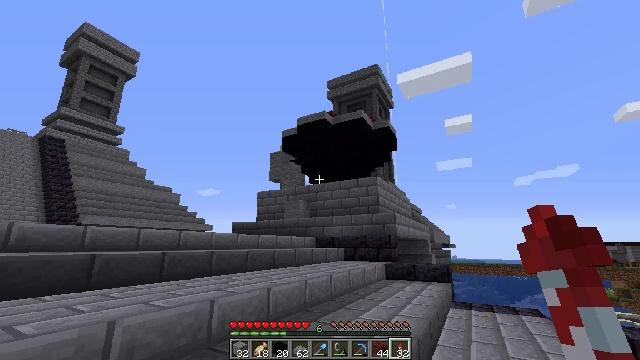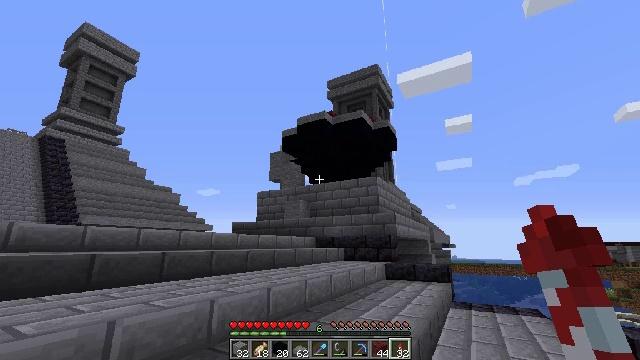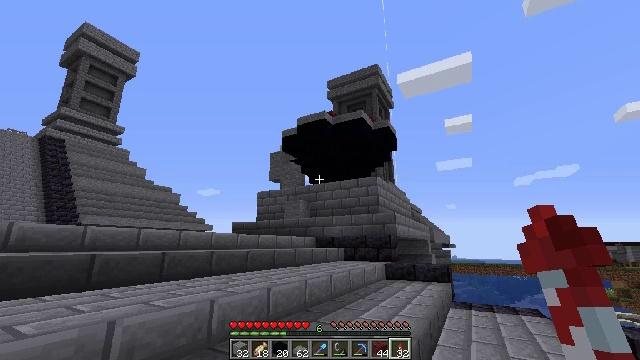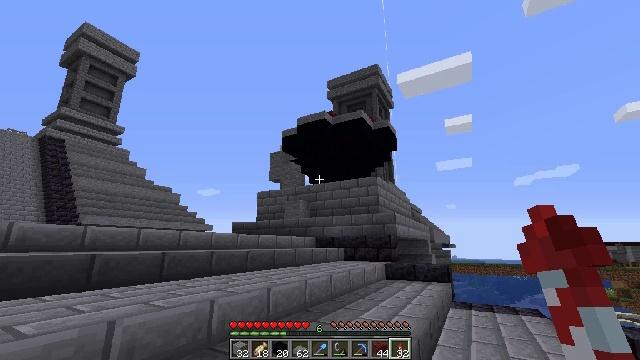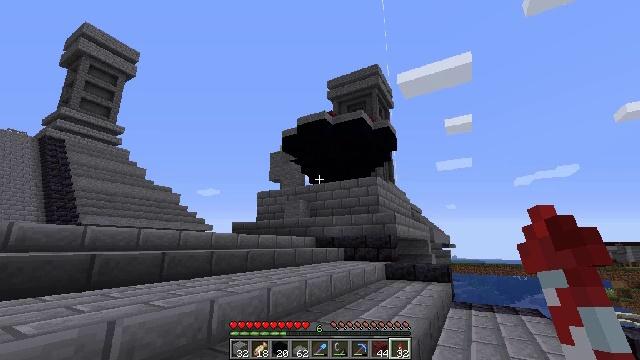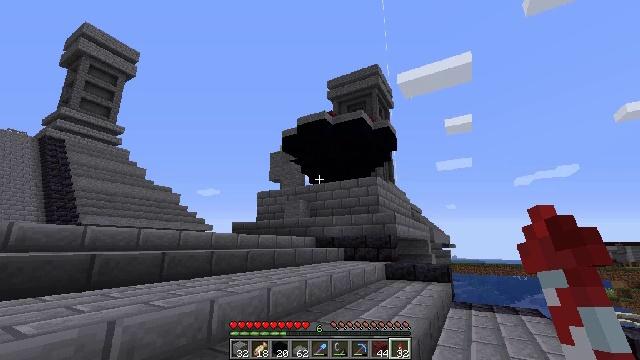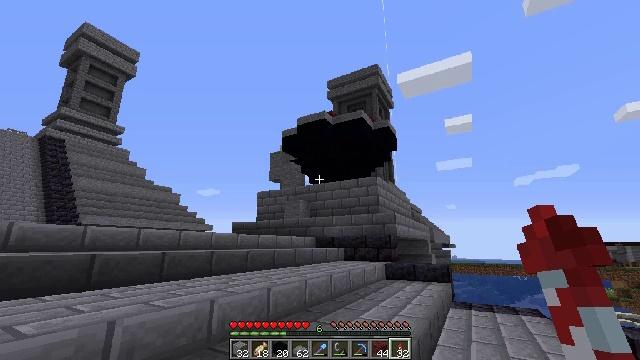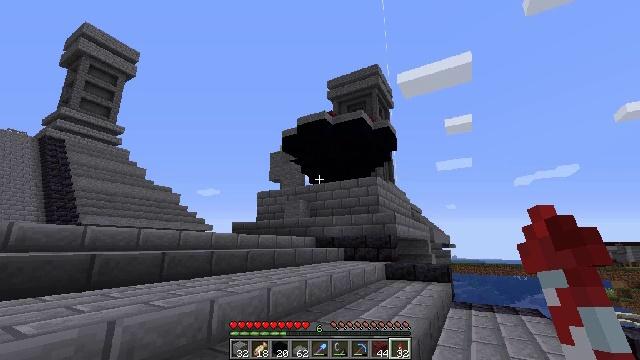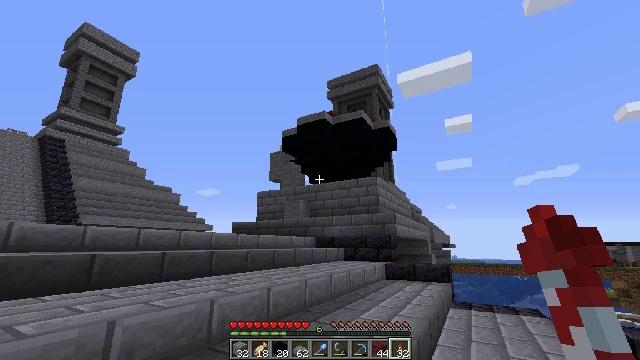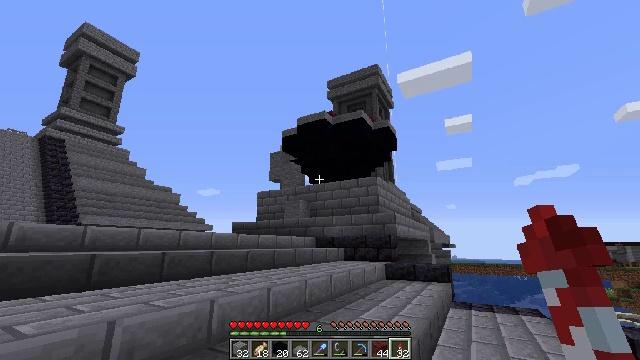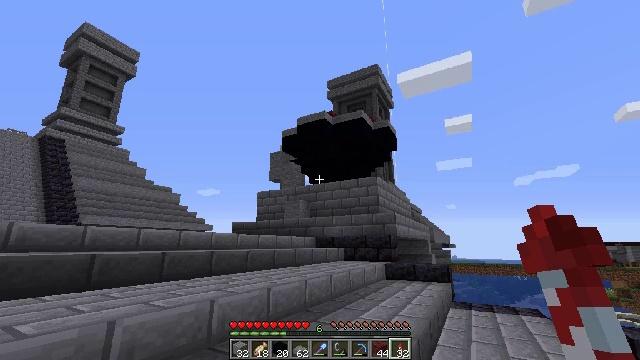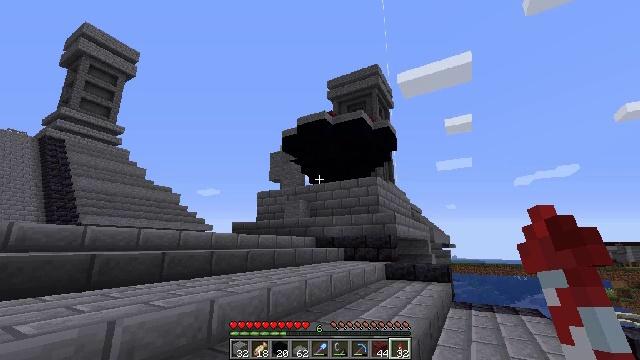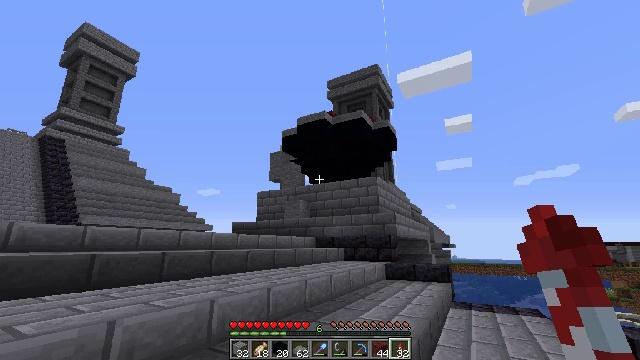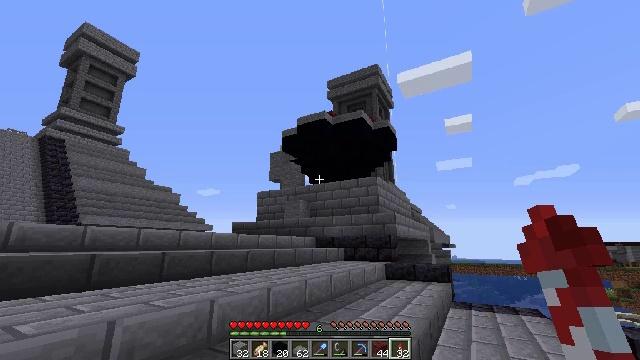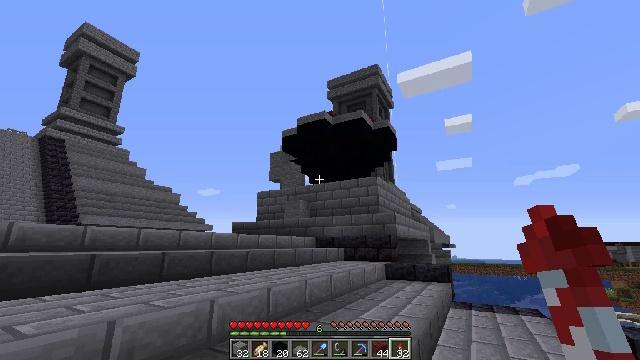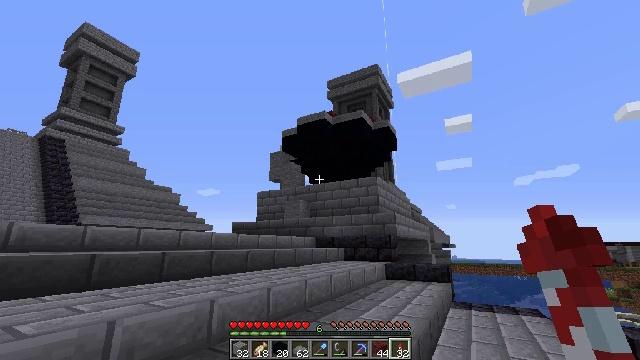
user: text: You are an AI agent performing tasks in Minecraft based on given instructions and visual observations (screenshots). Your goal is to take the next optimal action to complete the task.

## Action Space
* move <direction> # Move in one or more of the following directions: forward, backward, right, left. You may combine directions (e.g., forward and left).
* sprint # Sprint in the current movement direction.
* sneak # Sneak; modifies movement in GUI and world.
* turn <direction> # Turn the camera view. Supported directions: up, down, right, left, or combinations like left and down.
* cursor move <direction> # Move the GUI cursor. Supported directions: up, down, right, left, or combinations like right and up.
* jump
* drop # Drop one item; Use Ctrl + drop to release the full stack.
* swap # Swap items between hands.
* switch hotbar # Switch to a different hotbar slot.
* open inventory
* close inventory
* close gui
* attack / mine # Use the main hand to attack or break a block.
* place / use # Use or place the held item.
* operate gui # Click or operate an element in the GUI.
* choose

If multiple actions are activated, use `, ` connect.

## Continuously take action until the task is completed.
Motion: motion action
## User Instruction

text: Open the crafting table to craft white concrete powder.
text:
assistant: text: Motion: no_op
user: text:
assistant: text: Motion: no_op
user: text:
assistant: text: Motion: no_op
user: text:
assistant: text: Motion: no_op
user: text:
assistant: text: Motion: no_op
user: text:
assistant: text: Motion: no_op
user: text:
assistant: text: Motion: no_op
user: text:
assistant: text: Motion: no_op
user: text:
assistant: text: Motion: no_op
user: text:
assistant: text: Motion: no_op
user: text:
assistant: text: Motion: no_op
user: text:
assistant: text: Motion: no_op
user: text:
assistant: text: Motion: no_op
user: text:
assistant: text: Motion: no_op
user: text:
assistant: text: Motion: no_op
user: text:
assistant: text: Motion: no_op
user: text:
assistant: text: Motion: no_op
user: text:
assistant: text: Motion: no_op
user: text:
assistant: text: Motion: no_op
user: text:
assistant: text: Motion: no_op
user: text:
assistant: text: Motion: no_op
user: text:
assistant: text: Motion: no_op
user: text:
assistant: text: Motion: no_op
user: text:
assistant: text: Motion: no_op
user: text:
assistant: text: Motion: no_op
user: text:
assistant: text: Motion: no_op
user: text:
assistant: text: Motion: no_op
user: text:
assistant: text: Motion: no_op
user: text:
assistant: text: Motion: no_op
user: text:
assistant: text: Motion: no_op